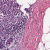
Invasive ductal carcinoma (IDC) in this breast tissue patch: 1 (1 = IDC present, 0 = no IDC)